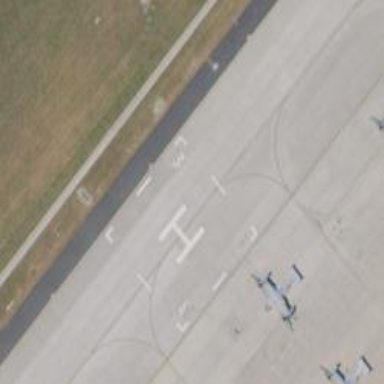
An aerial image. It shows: Image of helipad at airport.